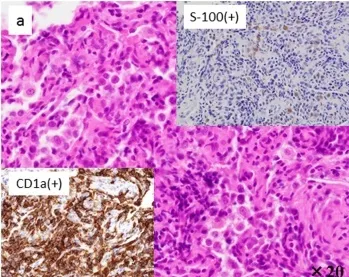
A: Lung (Hematoxylin-eosin stain, X 20) shows a proliferation of Langerhans cells, which show elongnated kidney-shaped nuclei. Immunohistochemistry revealed CD1a and S-100 positivity.
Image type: pathology (immunostaining)